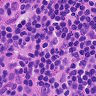
Metastatic tissue present: no